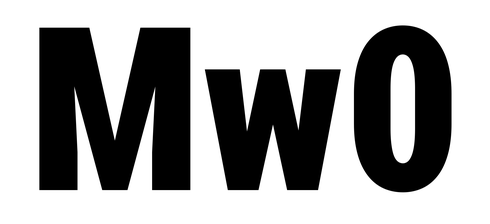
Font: Roboto_Condensed_Black